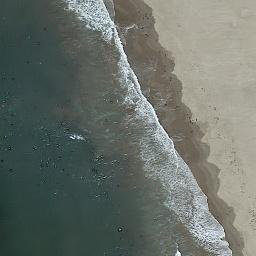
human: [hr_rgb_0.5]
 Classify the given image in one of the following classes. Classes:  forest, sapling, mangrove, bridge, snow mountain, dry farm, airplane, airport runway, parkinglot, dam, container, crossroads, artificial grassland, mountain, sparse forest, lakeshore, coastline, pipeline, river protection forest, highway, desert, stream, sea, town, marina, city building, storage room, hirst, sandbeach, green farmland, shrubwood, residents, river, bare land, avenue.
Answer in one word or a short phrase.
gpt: coastline